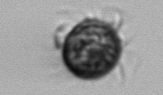
Label: Ciliophora